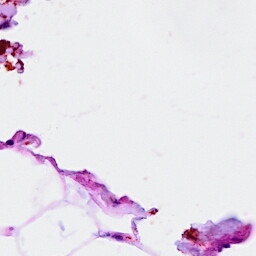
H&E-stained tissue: Breast